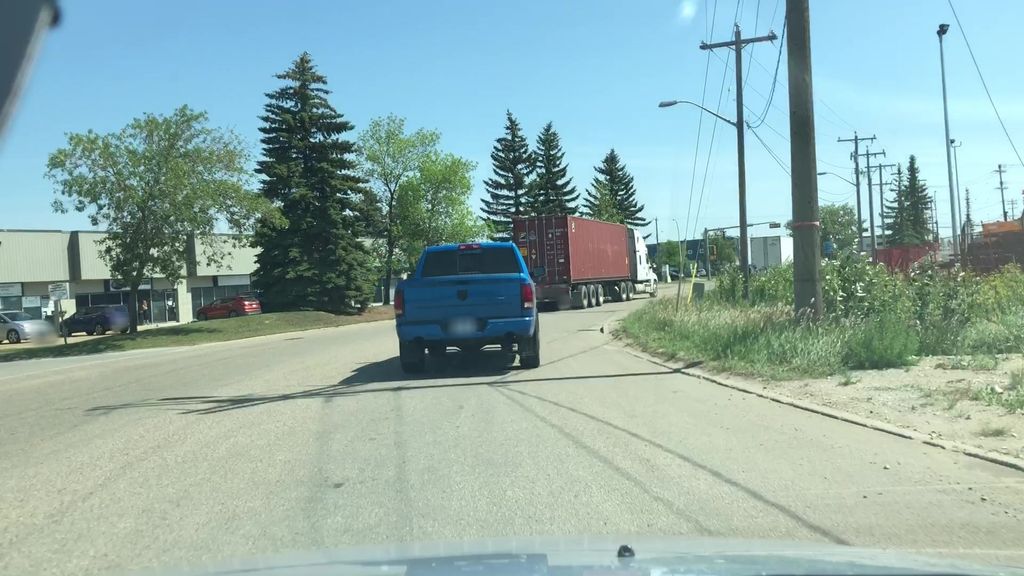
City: edmonton